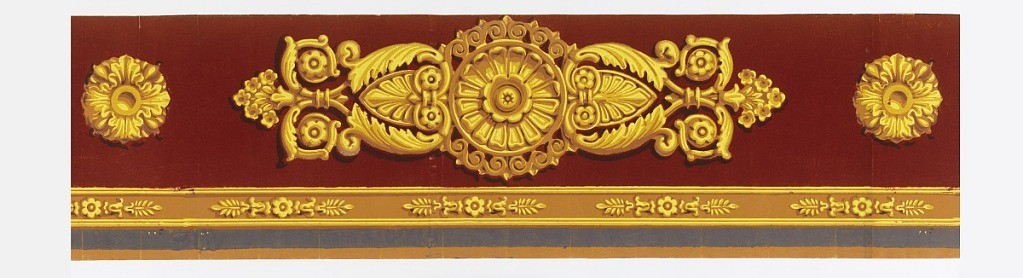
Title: Border
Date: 1800–1825
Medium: Block-printed and flocked on joined sheets
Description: Wide top band containing an ormolu or gilt bronze medallion. This elaborate medallion alternates with a smaller rosette. Narrow band of similar medallions near bottom edge. Band of gray at bottom. Printed in shades of yellow, ocher and rust-colored flock of yellow ocher ground. a) contains the large medallion and two rosettes; b,c) each contain just one large medallion.

H#218